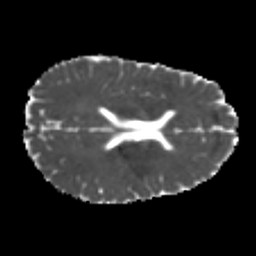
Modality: MD
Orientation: axial
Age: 23
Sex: male
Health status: healthy
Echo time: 0.074 s